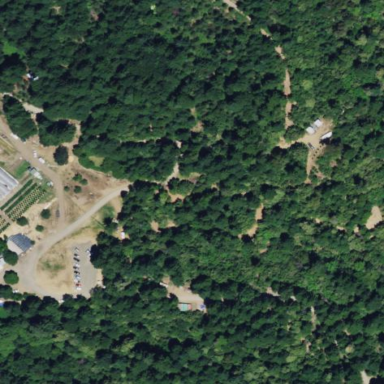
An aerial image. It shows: Forest area.